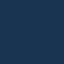
Land use / land cover: SeaLake